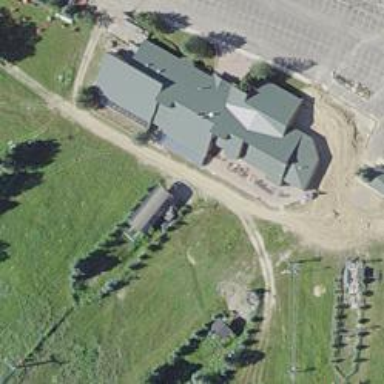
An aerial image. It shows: Sports center specialized in skiing activities.